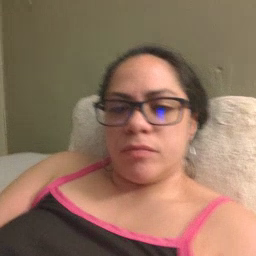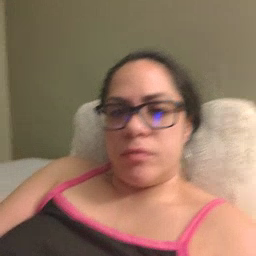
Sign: dad